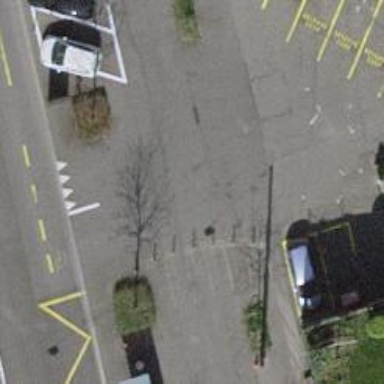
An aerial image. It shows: Bollard.